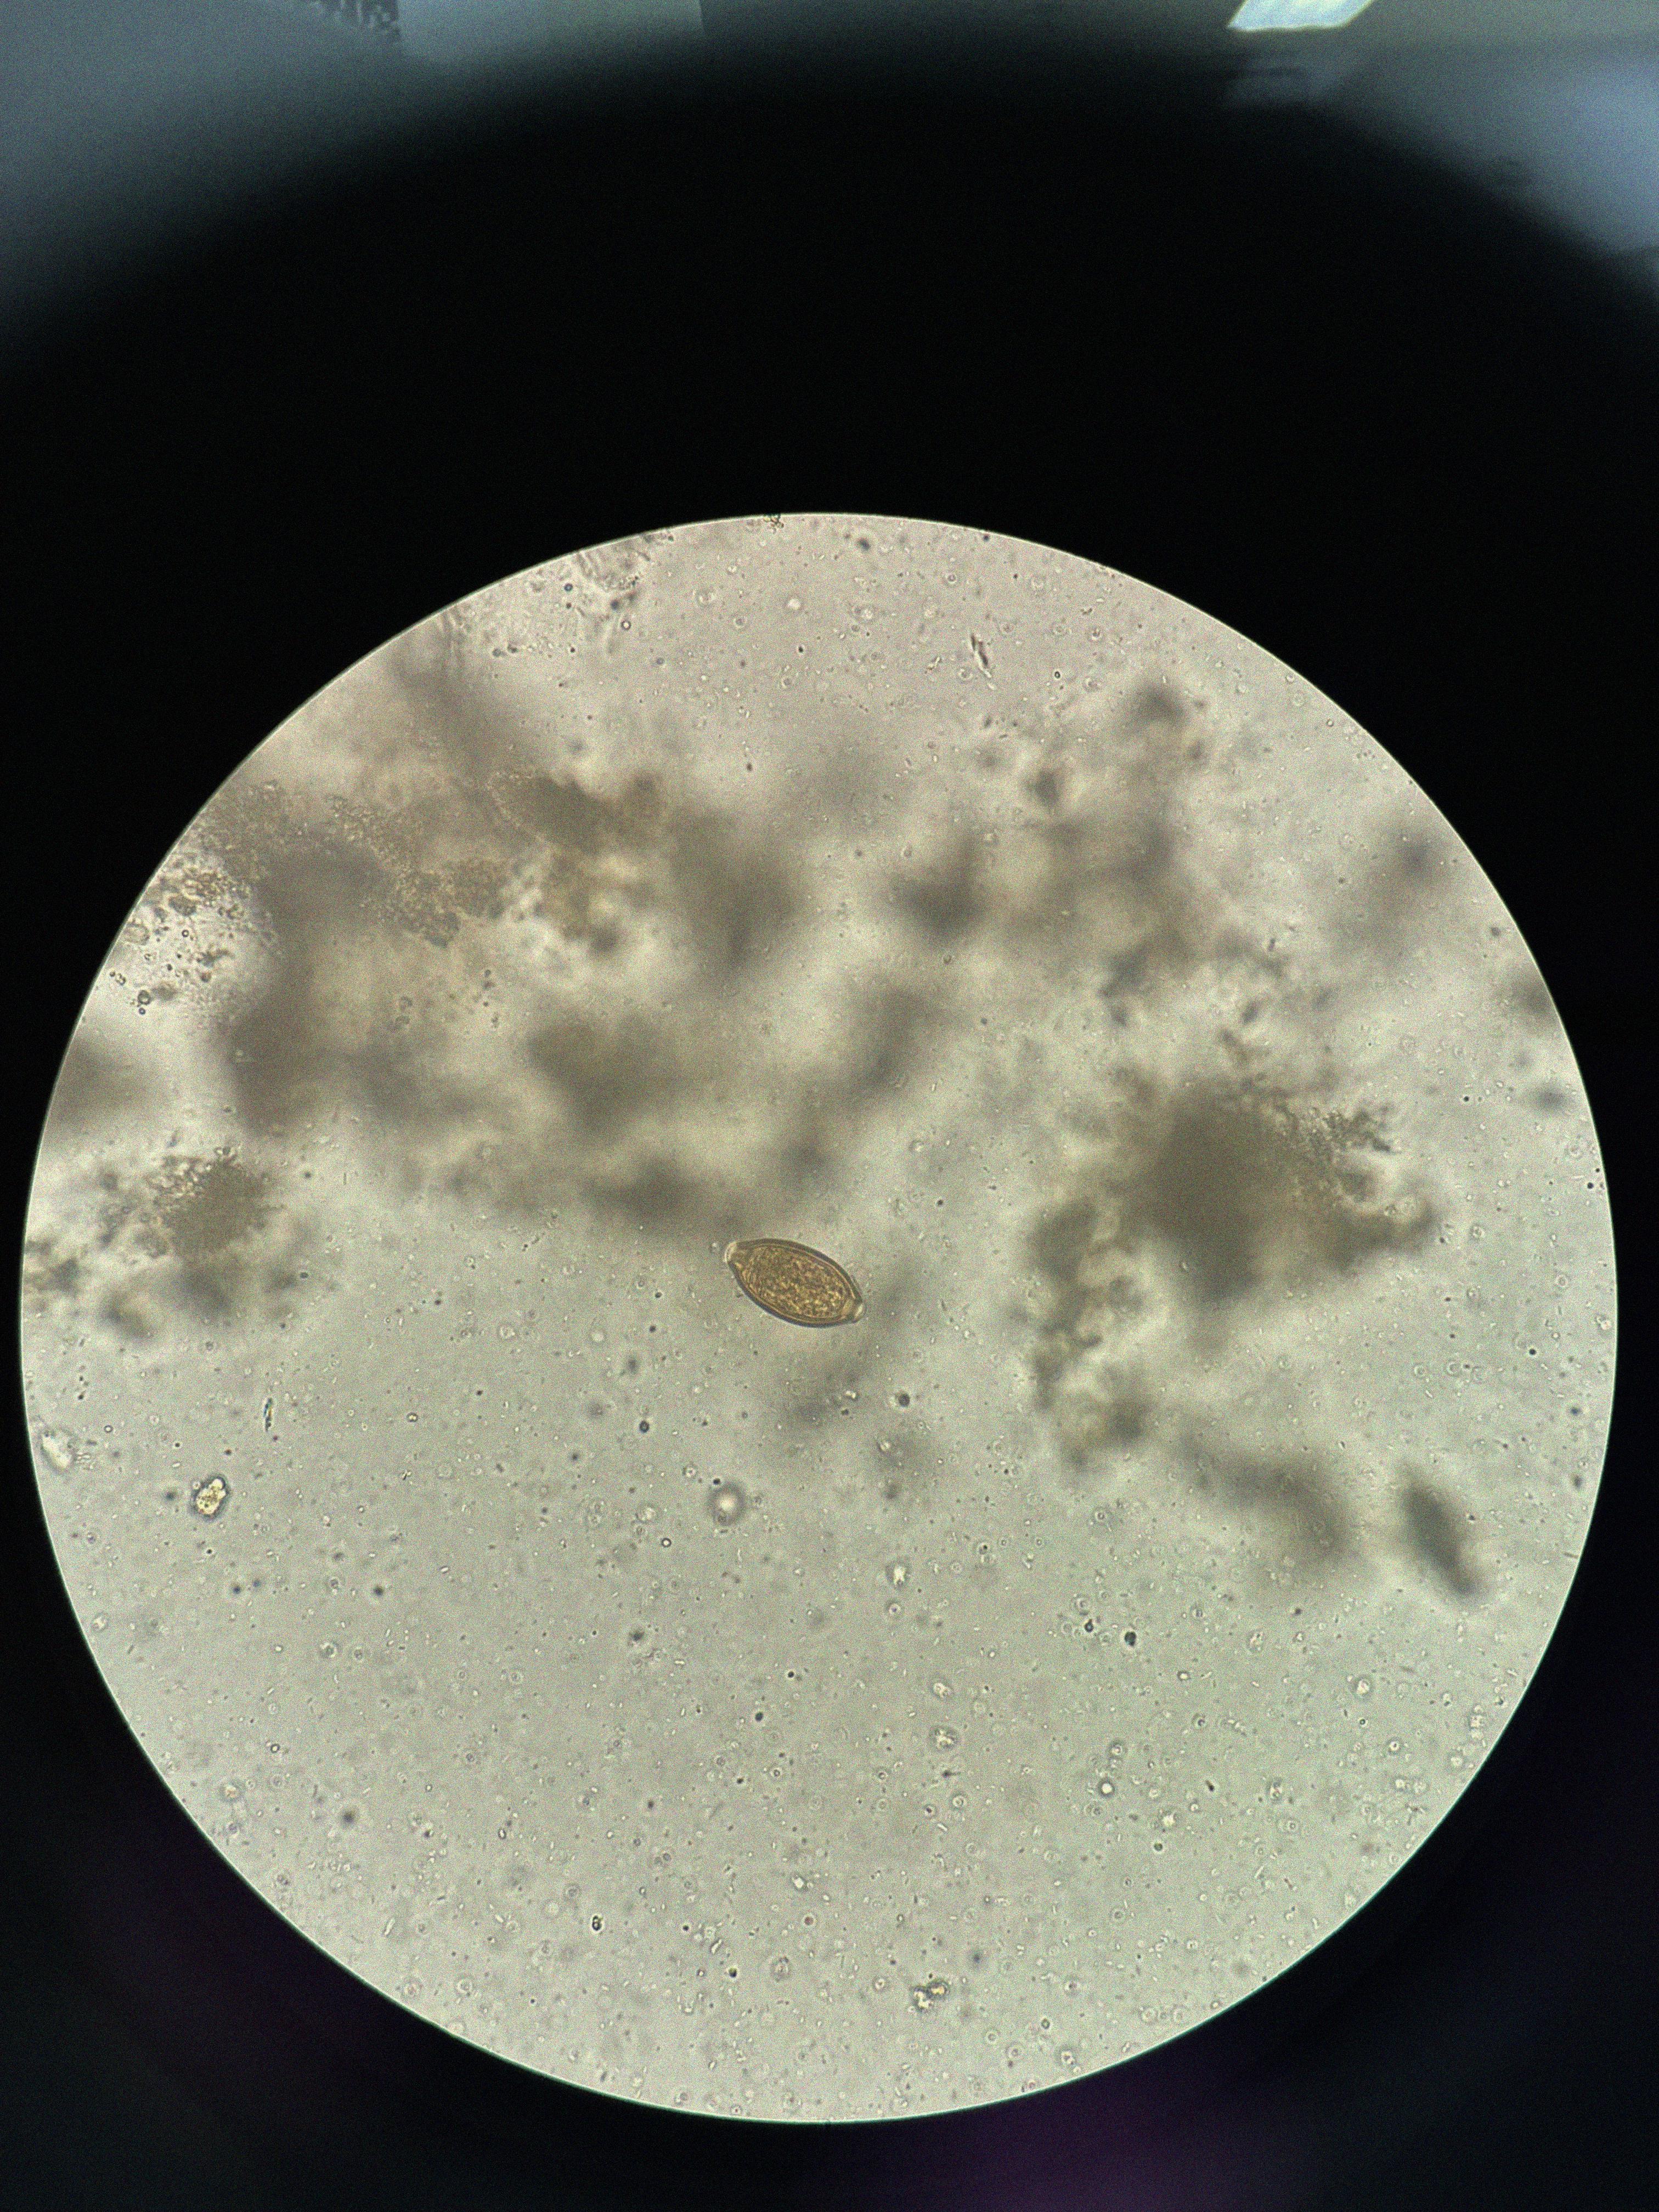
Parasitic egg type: Trichuris trichiura